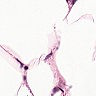
Metastatic tissue present: no